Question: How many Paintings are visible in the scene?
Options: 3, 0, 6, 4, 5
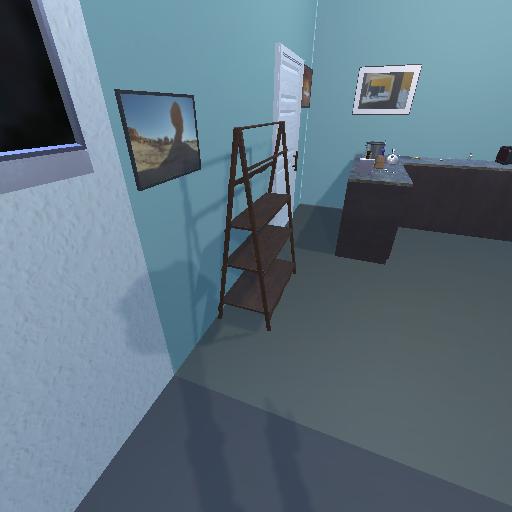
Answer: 3